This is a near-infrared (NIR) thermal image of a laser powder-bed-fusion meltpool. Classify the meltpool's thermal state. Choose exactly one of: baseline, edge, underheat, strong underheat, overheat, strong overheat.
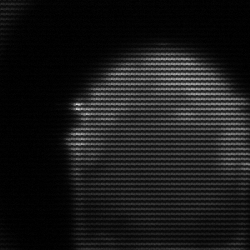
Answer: edge